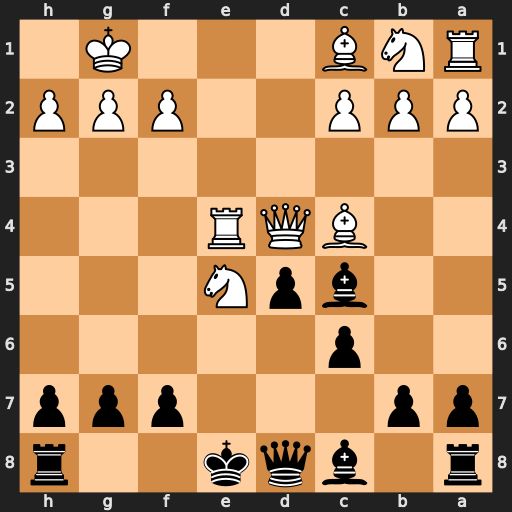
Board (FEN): r1bqk2r/pp3ppp/2p5/2bpN3/2BQR3/8/PPP2PPP/RNB3K1
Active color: b
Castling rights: kq
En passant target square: -
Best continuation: Bxd4 Nxc6+ dxe4 Nxd8 Kxd8